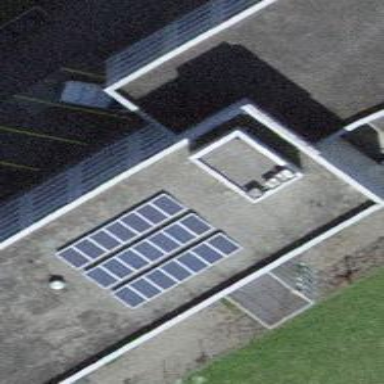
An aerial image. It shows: Solar power generator using photovoltaic method with solar photovoltaic panel types.